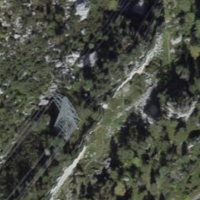
EUNIS habitat code: 23
Species observed at this site:
Astrantia minor